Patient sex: M
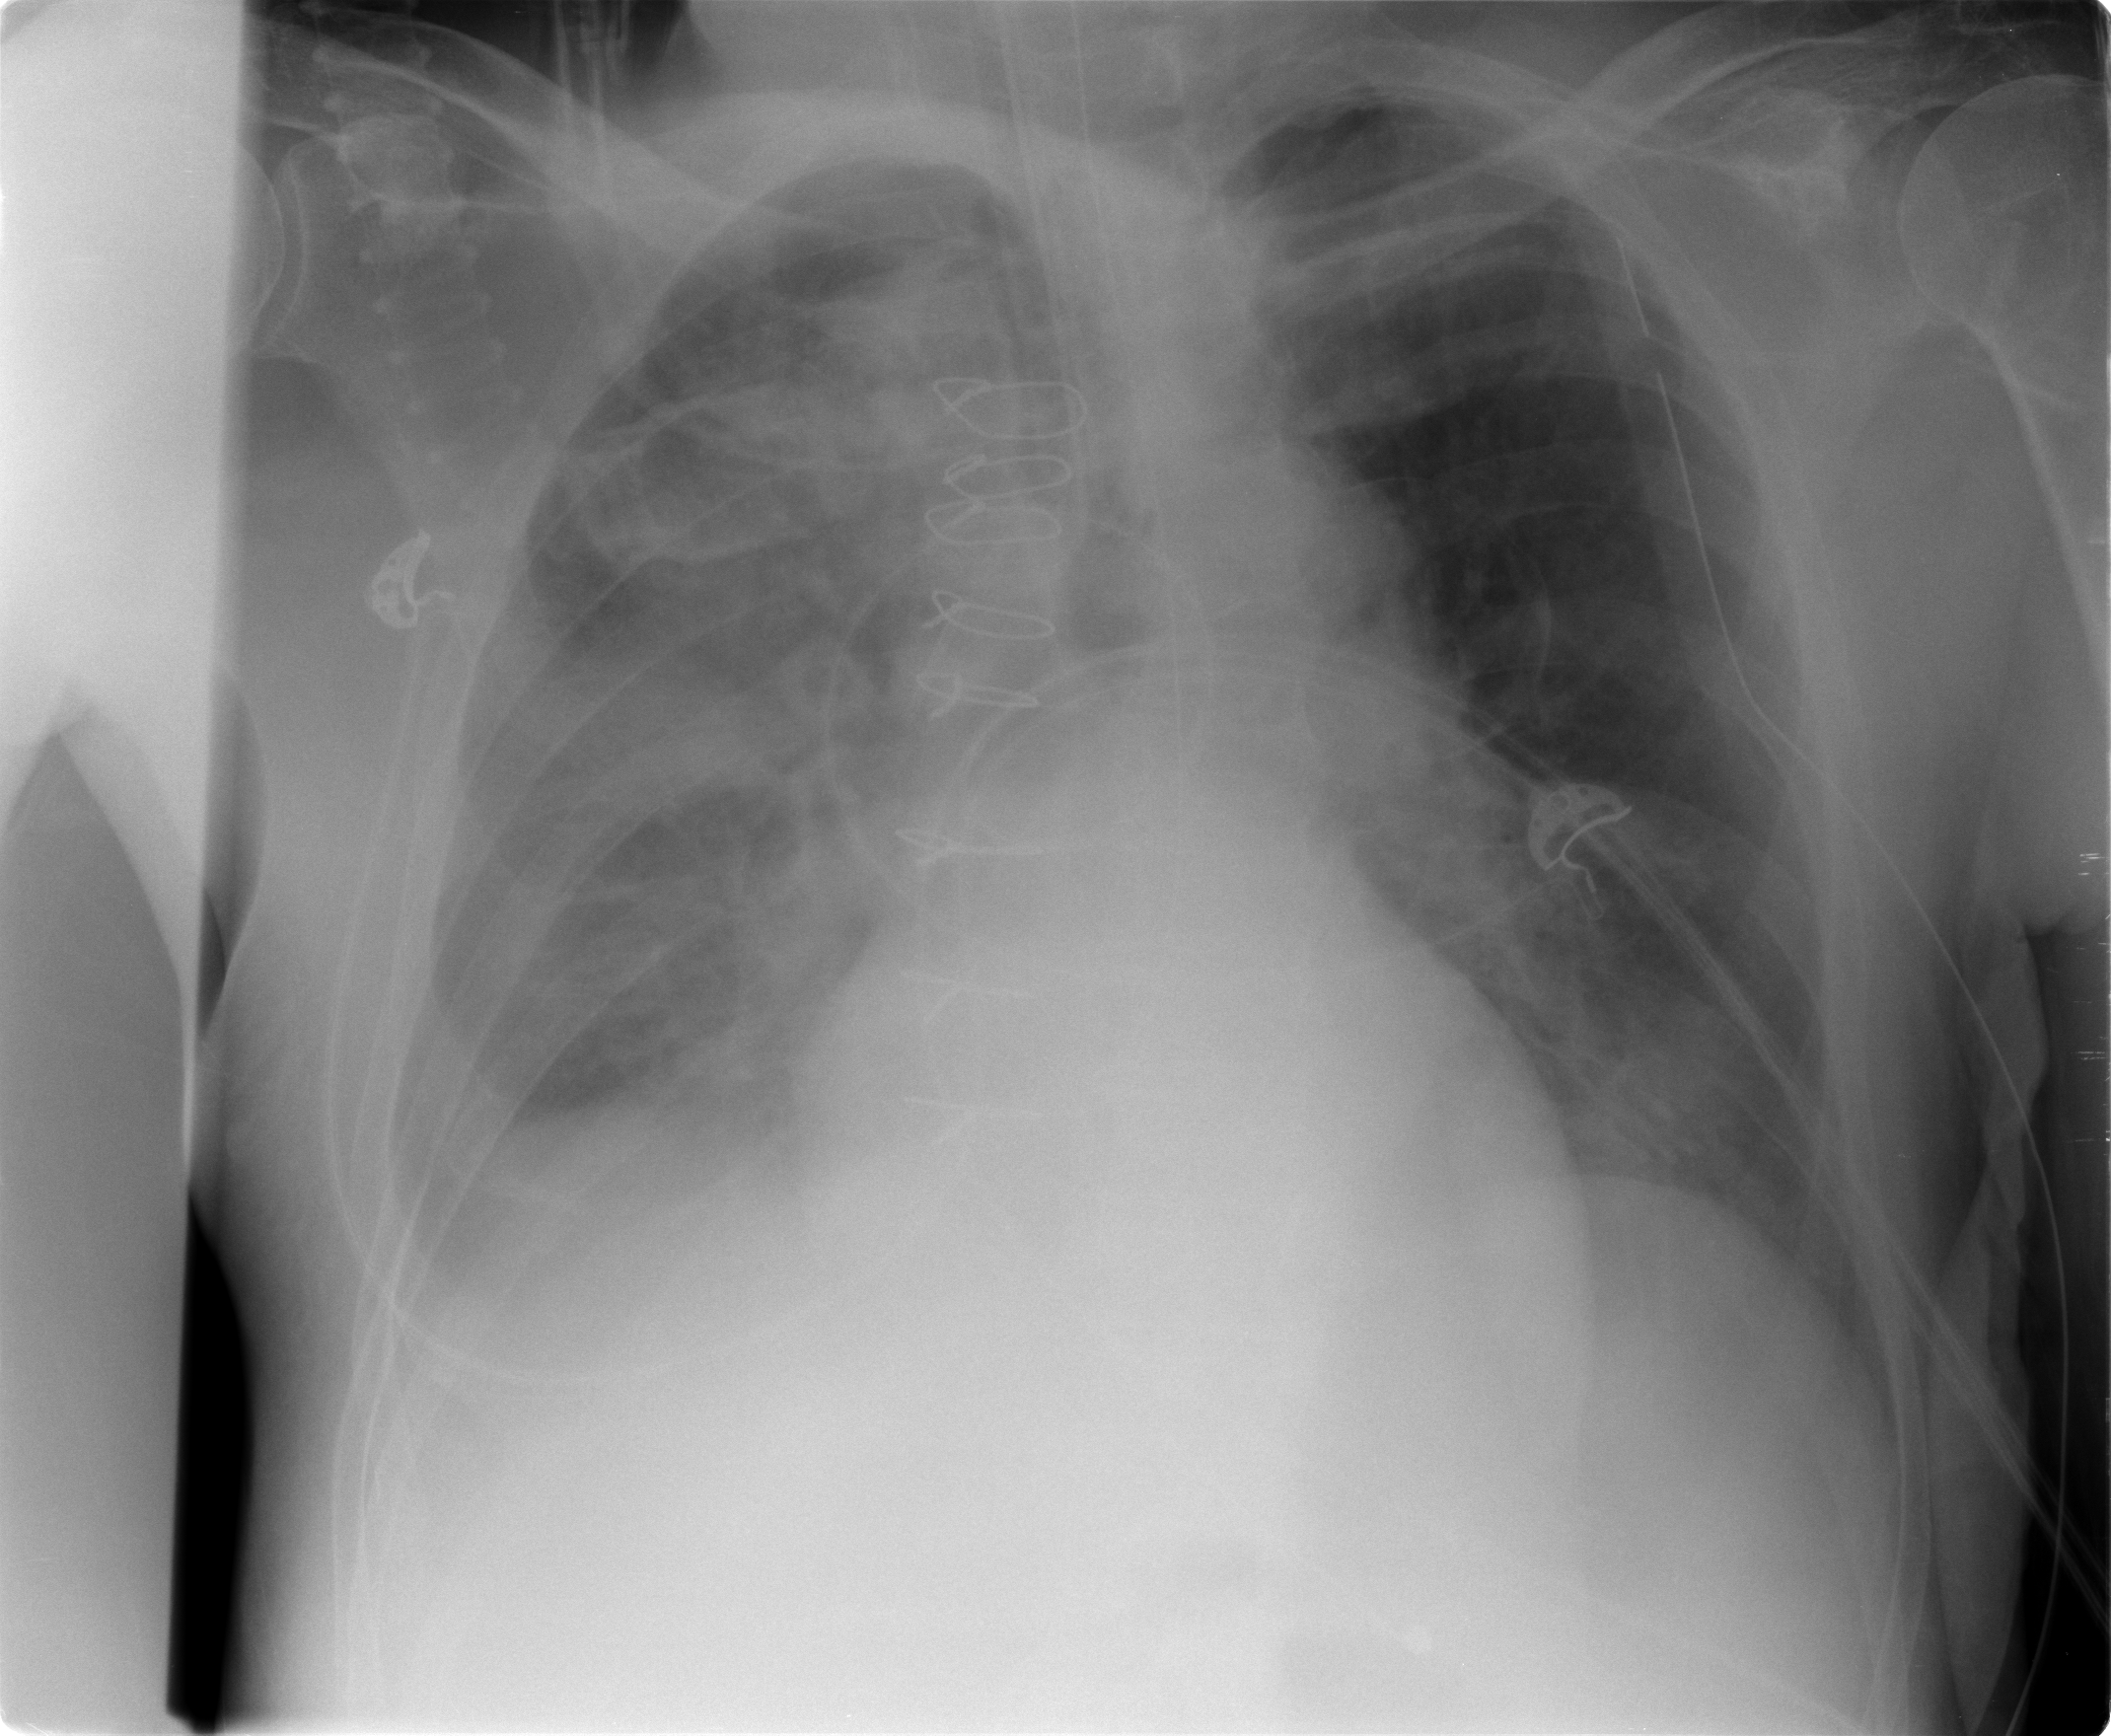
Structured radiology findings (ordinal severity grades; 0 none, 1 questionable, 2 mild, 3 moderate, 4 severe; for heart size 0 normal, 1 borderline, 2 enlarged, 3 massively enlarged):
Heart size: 0
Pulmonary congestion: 0
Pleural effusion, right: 2
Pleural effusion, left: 1
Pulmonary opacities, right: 4
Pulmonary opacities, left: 0
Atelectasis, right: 3
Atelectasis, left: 0